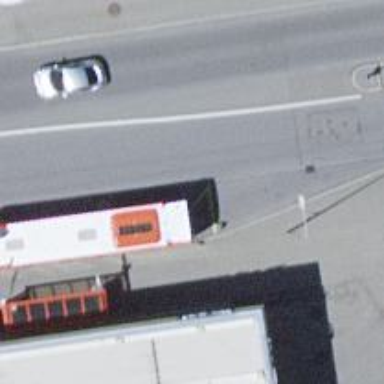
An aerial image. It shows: Bus stop with sheltered platform for public transport.